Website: apple-inc
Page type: review-order
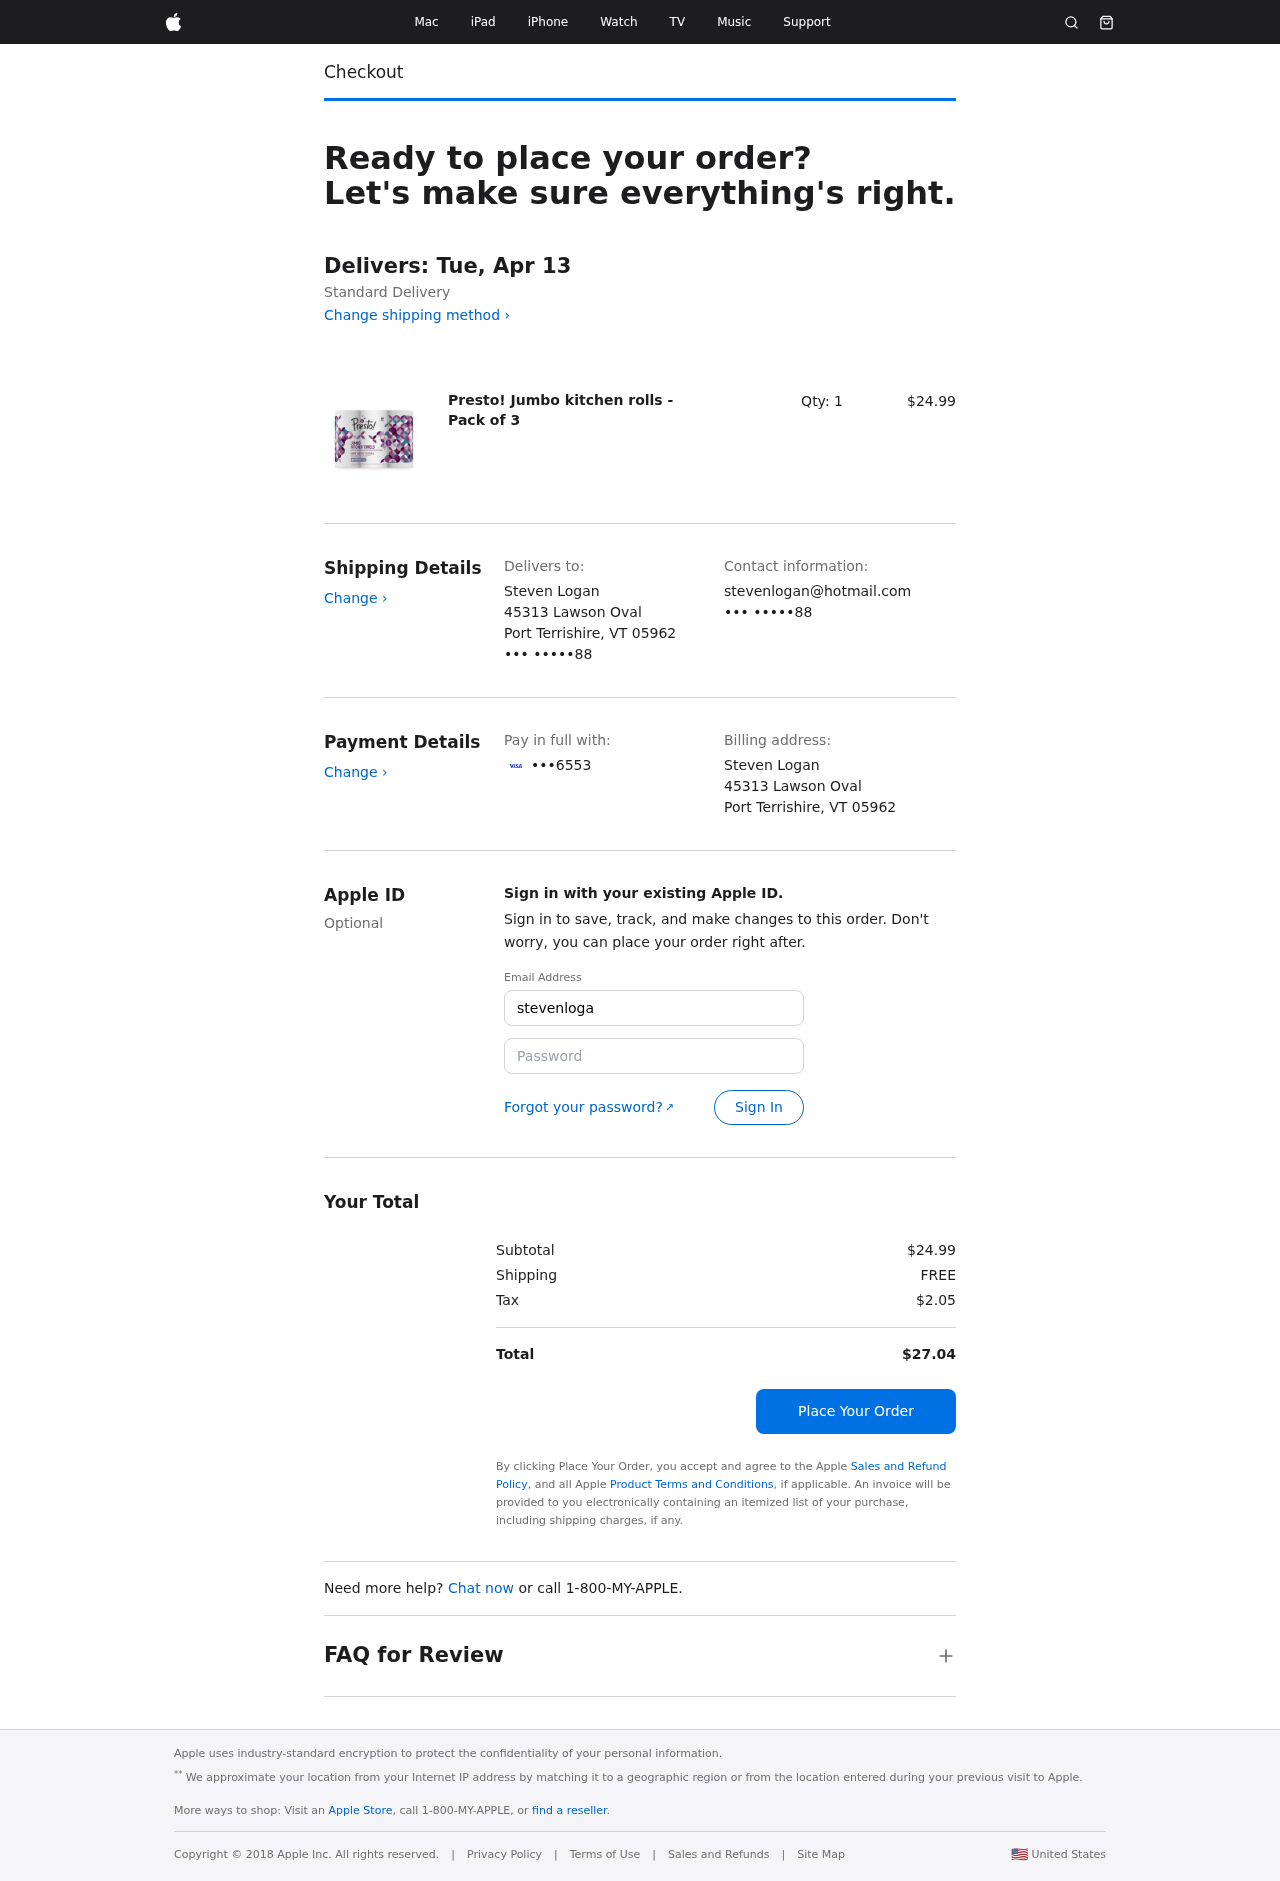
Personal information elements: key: PII_CARD_LAST4
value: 6553
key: PII_CITY_STATE_ZIP
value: Port Terrishire, VT 05962
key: PII_EMAIL3
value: stevenlogan@hotmail.com
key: PII_FULLNAME
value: Steven Logan
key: PII_PHONE_SUFFIX
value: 88
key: PII_STREET
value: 45313 Lawson Oval
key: PII_EMAIL2
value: stevenlogan@hotmail.com
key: PII_PHONE_SUFFIX2
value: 88
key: PII_FULLNAME2
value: Steven Logan
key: PII_CITY
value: Port Terrishire
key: PII_STATE_ABBR
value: VT
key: PII_POSTCODE
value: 05962
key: PII_POSTCODE_FULL
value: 05962
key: PII_CITY_STATE
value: Port Terrishire, VT
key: PII_POSTCODE_NUMERIC
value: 5962
Product elements: key: PRODUCT1_NAME
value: Presto! Jumbo kitchen rolls - Pack of 3
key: PRODUCT1_PRICE
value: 24.99
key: PRODUCT1_QUANTITY
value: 1
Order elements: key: ORDER_DELIVERY_DATE
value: Delivers: Tue, Apr 13
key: ORDER_SUBTOTAL
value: $24.99
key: ORDER_SHIPPING_COST
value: FREE
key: ORDER_TAX
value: $2.05
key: ORDER_TOTAL
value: $27.04